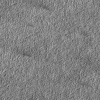
Atmospheric dust classification: not_dusty